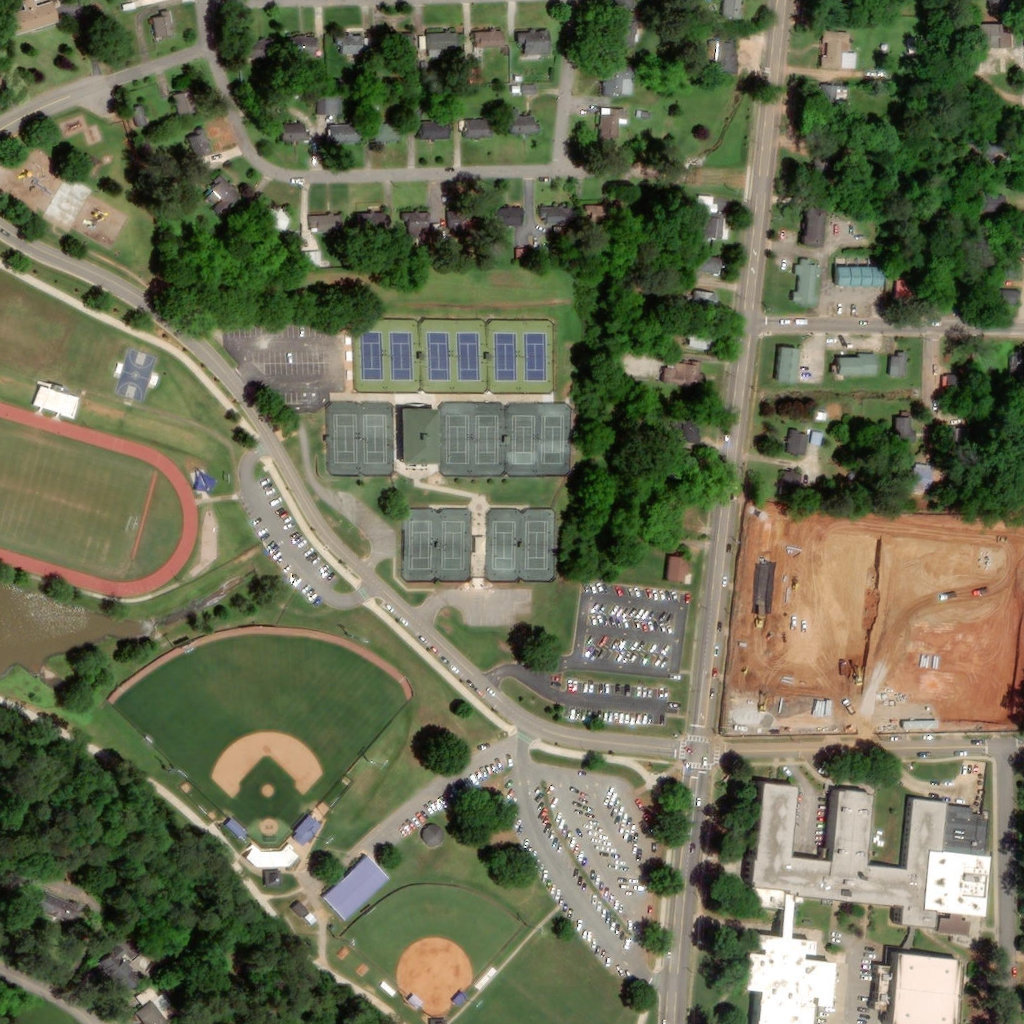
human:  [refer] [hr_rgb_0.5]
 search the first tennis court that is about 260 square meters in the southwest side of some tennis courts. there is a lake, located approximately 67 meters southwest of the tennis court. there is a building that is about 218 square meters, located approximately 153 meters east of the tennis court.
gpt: <box>[[32, 40, 34, 45, 0]]</box>